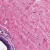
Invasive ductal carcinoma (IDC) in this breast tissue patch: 0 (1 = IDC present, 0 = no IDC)